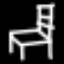
Label: chair